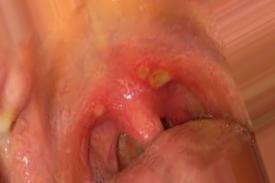
Condition: Mouth Ulcer